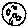
Label: moon